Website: home-depot
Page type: customer-info-address
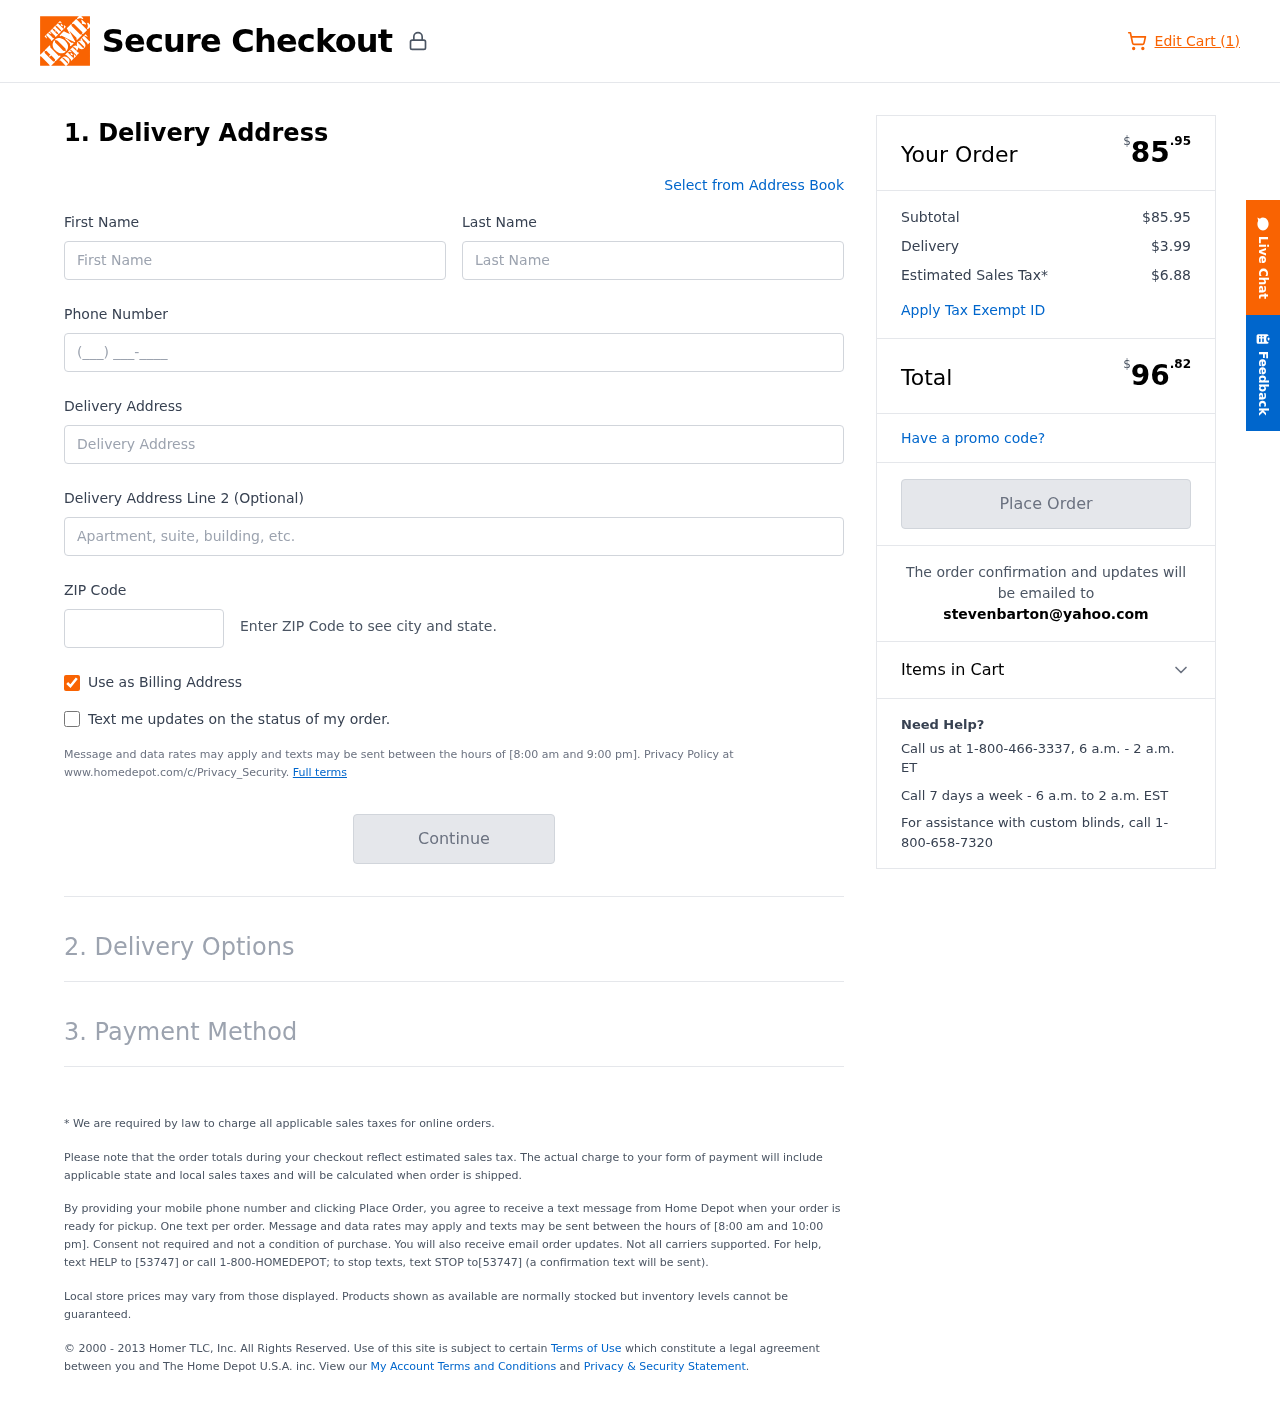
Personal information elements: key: PII_EMAIL
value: stevenbarton@yahoo.com
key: PII_FIRSTNAME
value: Steven
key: PII_LASTNAME
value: Barton
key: PII_PHONE
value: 2838906233
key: PII_POSTCODE
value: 43845
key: PII_STREET
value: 39328 Debra Course
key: PII_STREET2
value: Apt. 243
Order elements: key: ORDER_NUM_ITEMS
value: Edit Cart (1)
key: ORDER_SUBTOTAL_HEADER
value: $85.95
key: ORDER_SUBTOTAL
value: $85.95
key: ORDER_SHIPPING_COST
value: $3.99
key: ORDER_TAX
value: $6.88
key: ORDER_TOTAL2
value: $96.82